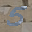
Label: 5